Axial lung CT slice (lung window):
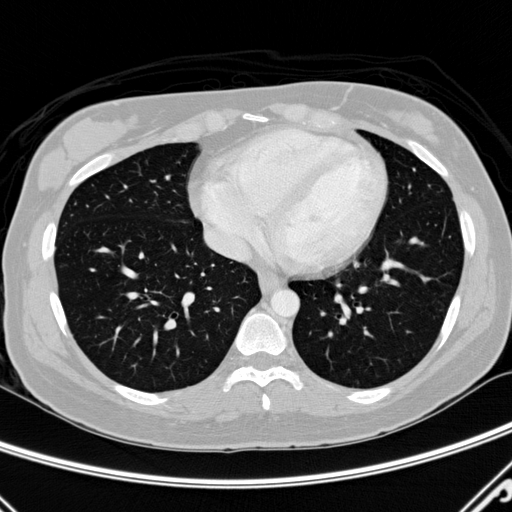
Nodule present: no